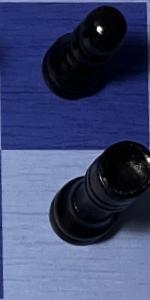
Label: Rook_Black